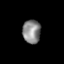
Tissue: lung
Cell type: Epithelial cells
Senescence score: 0.2431
Nuclear area (px): 415
Mean DAPI intensity: 136.492